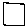
Label: square